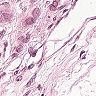
Metastatic tissue present: yes